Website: apple
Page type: billing-address
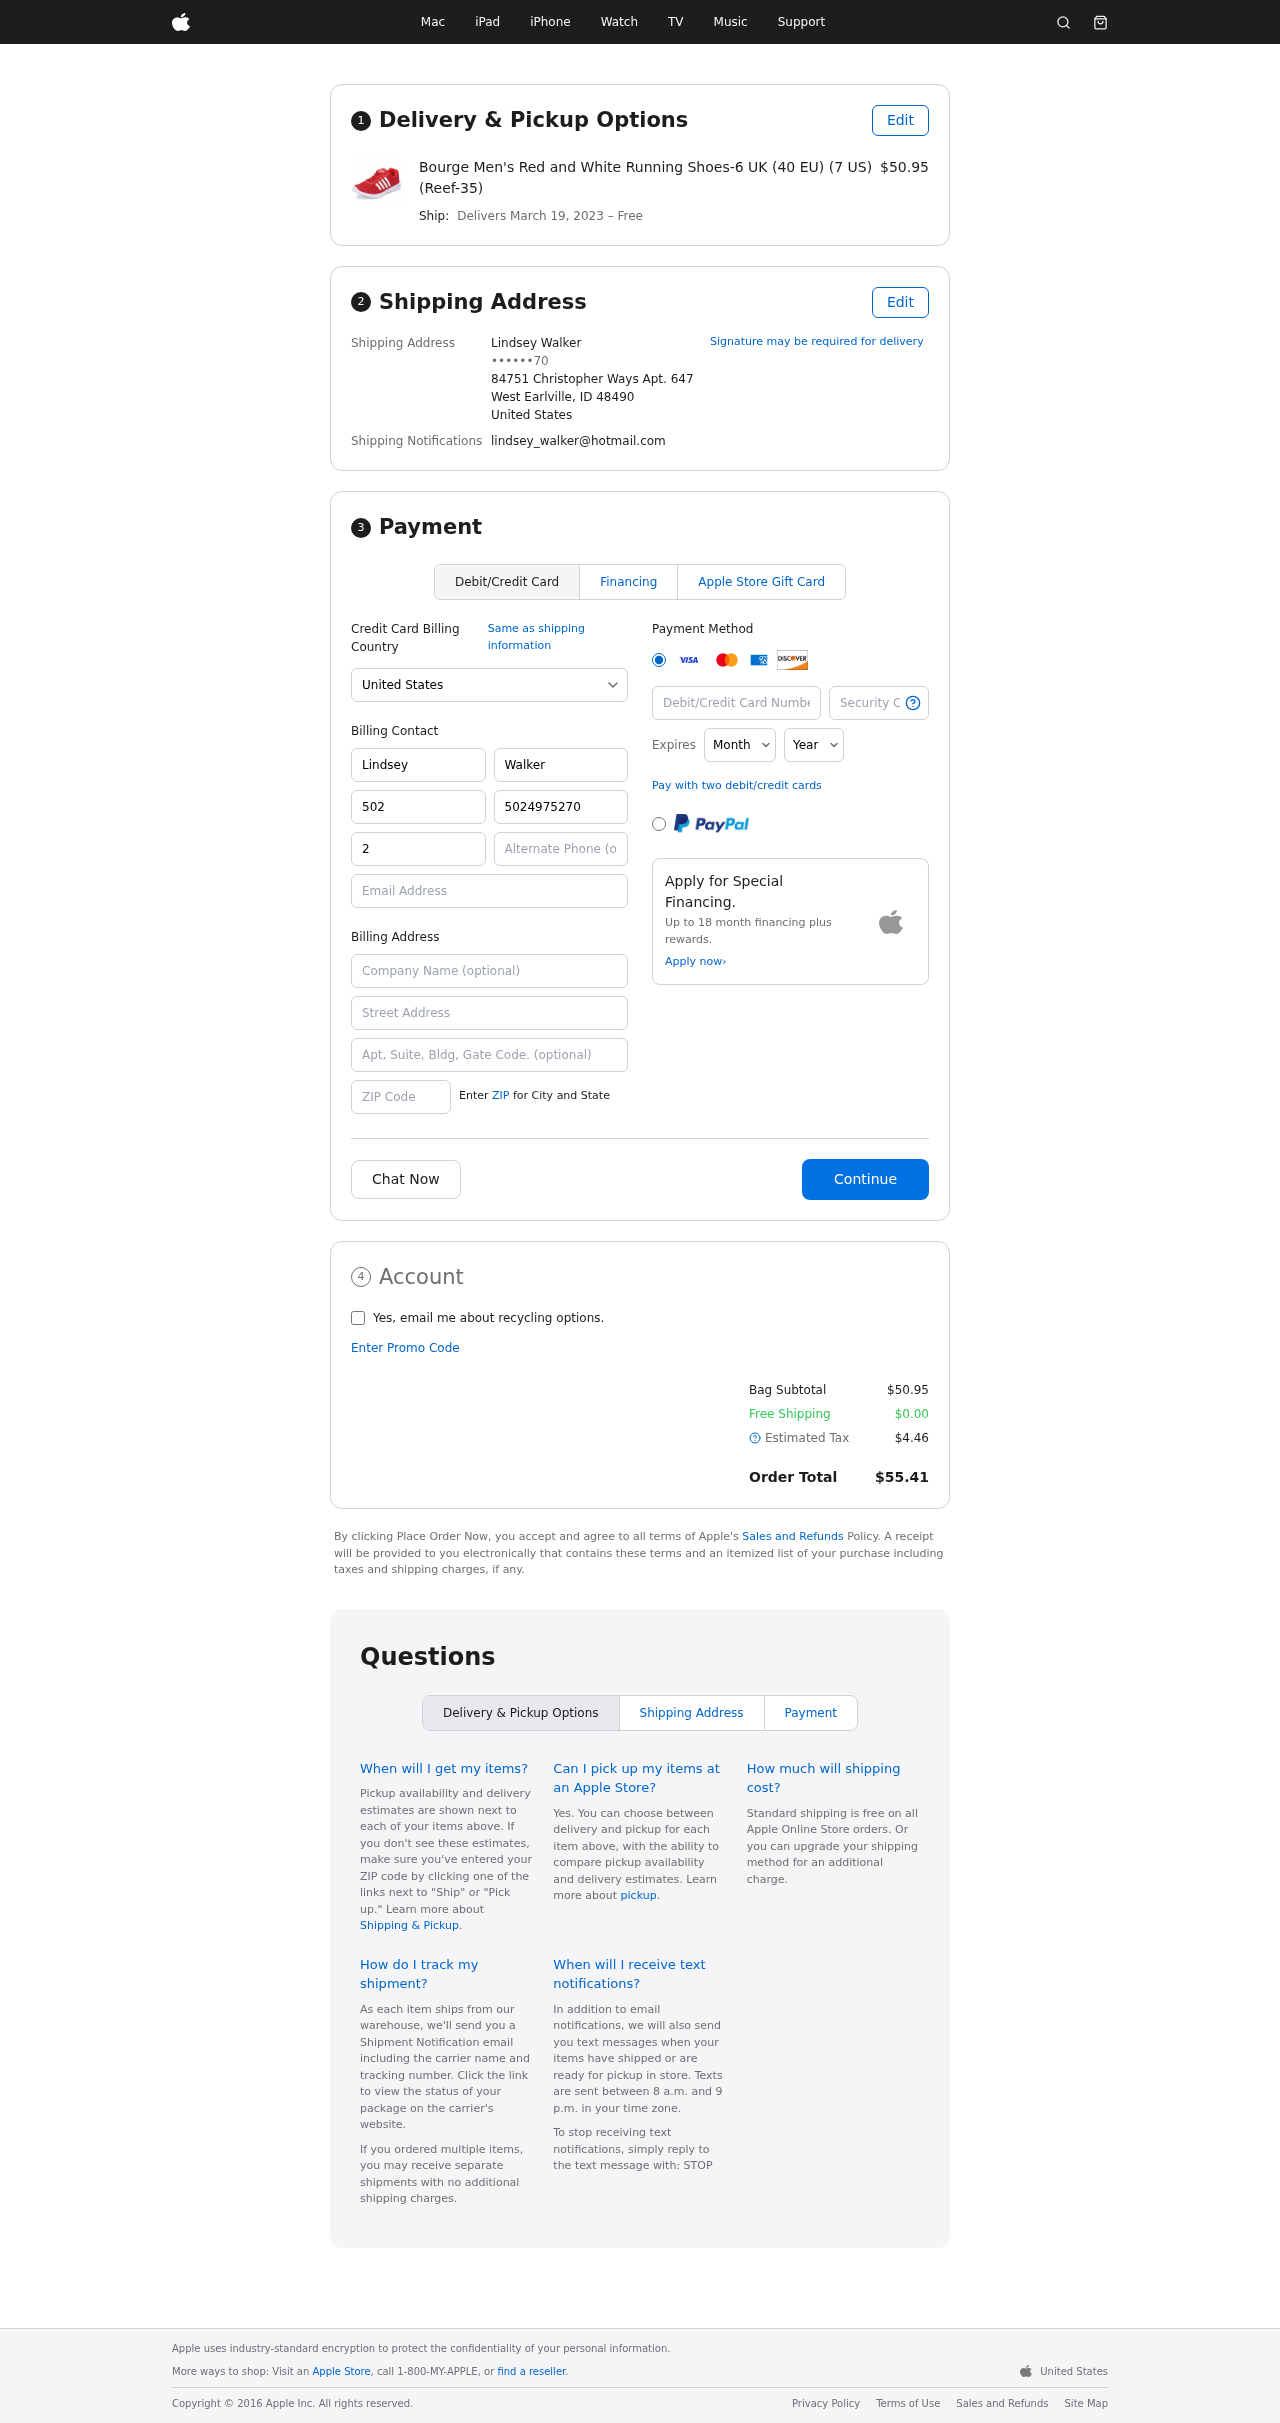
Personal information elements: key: PII_CARD_CVV
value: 183
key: PII_CARD_EXPIRY_MONTH
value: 10
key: PII_CARD_EXPIRY_YEAR
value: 29
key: PII_CARD_NUMBER
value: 4659 7588 6994 6185
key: PII_CITY_STATE_ZIP
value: West Earlville, ID 48490
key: PII_COUNTRY
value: United States
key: PII_EMAIL
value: lindsey_walker@hotmail.com
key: PII_FULLNAME
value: Lindsey Walker
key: PII_STREET
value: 84751 Christopher Ways Apt. 647
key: PII_PHONE_MASKED
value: ••••••70
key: PII_BILLING_FIRSTNAME
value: Lindsey
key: PII_BILLING_LASTNAME
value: Walker
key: PII_BILLING_PHONE_AREA
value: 502
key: PII_BILLING_PHONE
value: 5024975270
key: PII_BILLING_PHONE_ALT_AREA
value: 220
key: PII_BILLING_PHONE_ALT
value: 2209288981
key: PII_BILLING_EMAIL
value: lindsey_walker@hotmail.com
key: PII_BILLING_STREET
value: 84751 Christopher Ways Apt. 647
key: PII_BILLING_STREET2
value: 7325 Chad Green
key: PII_BILLING_POSTCODE
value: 48490
Product elements: key: PRODUCT1_NAME
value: Bourge Men's Red and White Running Shoes-6 UK (40 EU) (7 US) (Reef-35)
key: PRODUCT1_PRICE
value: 50.95
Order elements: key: ORDER_DELIVERY_DATE
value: March 19, 2023
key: ORDER_SUBTOTAL
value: $50.95
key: ORDER_SHIPPING_COST
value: $0.00
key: ORDER_TAX
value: $4.46
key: ORDER_TOTAL
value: $55.41